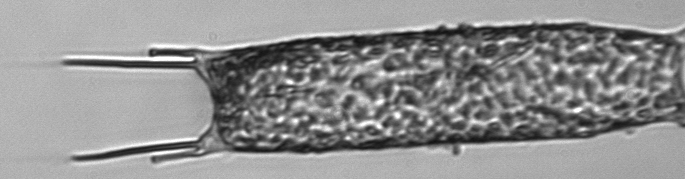
Label: Odontella